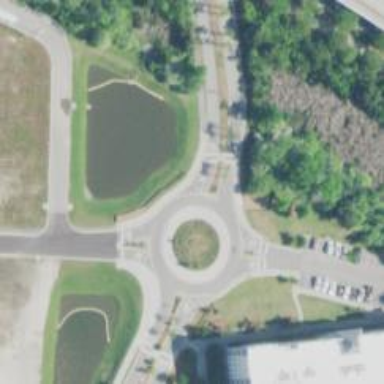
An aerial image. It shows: Tertiary road with asphalt surface leading to roundabout.